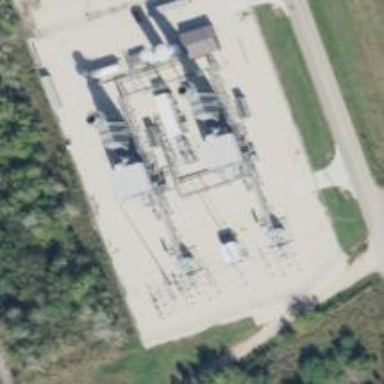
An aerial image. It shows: Gas turbine generator is in use.